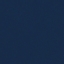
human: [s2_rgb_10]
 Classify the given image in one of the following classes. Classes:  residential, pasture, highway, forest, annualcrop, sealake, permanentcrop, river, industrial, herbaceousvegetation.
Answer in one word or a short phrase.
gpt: SeaLake